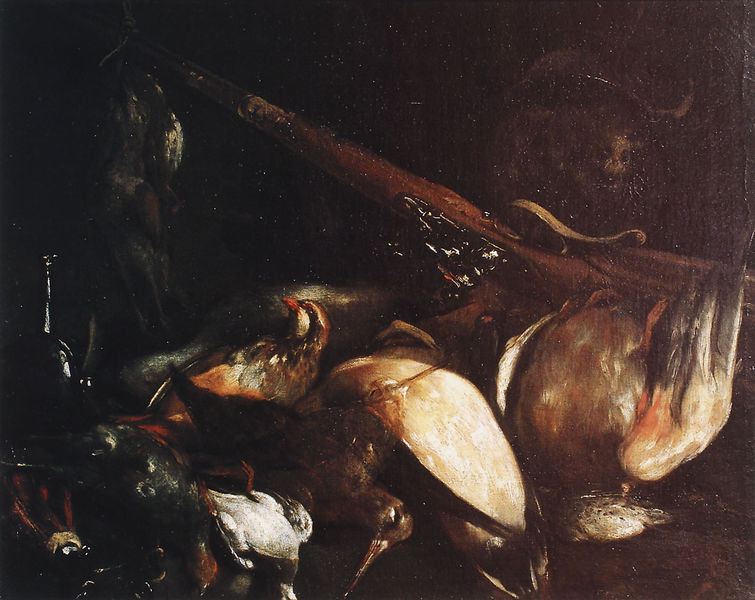
Titel: Wildbret
Künstler: Giuseppe Maria Crespi
Institution: Florenz, Uffizien
Schlagwörter: baum, dunkel, vogel, hell, schwarz, weiss, malerei, schädel, ast, vögel, stilleben, stillleben, düster, ente, gans, schnabel, enten, fleisch, vanitas, memento mori, waffe, erpel, jagd, geflügel, beute, fasan, gewehr, jagdbeute, huhn, abzug, schaft, schnepfe, duster, wachtel, tierstilleben, chicken, ogel